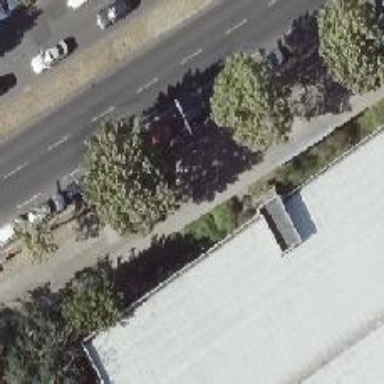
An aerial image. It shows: Footway along the road.